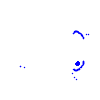
Particle: kaon